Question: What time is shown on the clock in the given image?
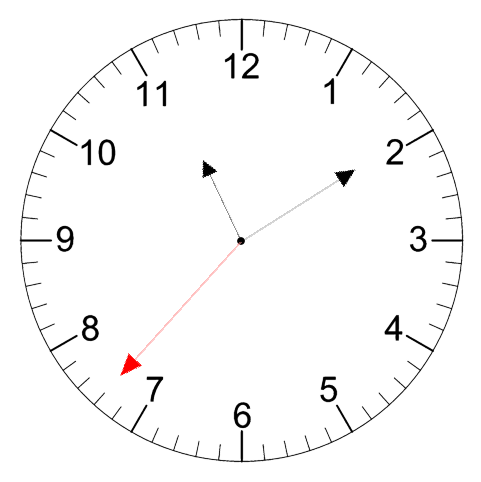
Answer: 11:09:37